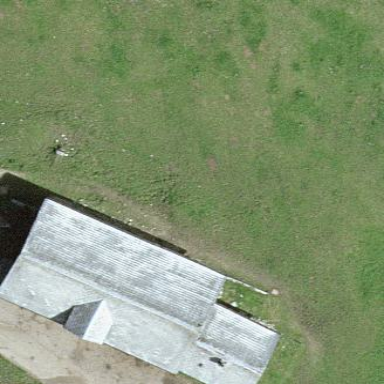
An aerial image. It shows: Gabled roof on farm auxiliary building.